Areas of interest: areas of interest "Bank"
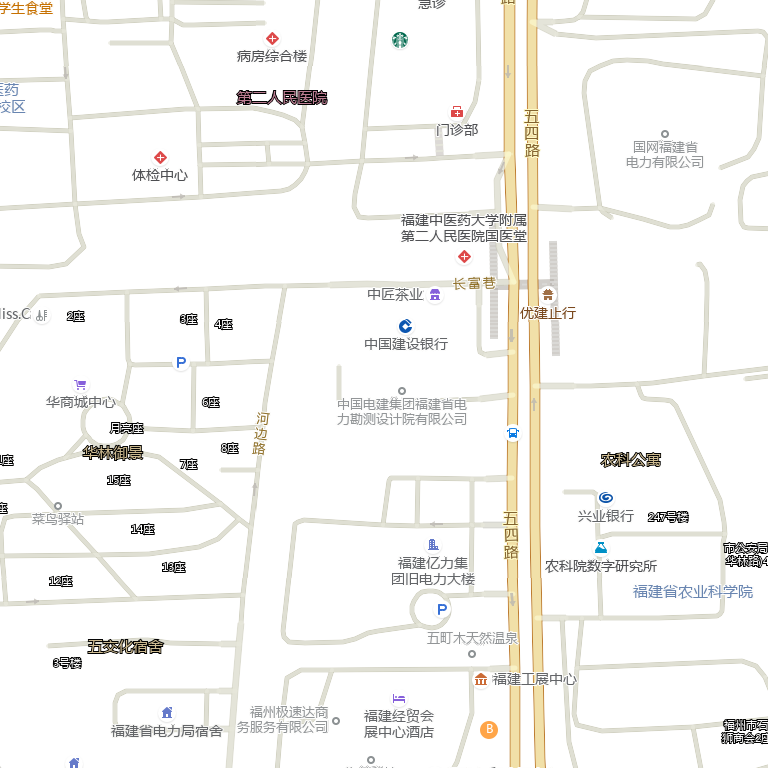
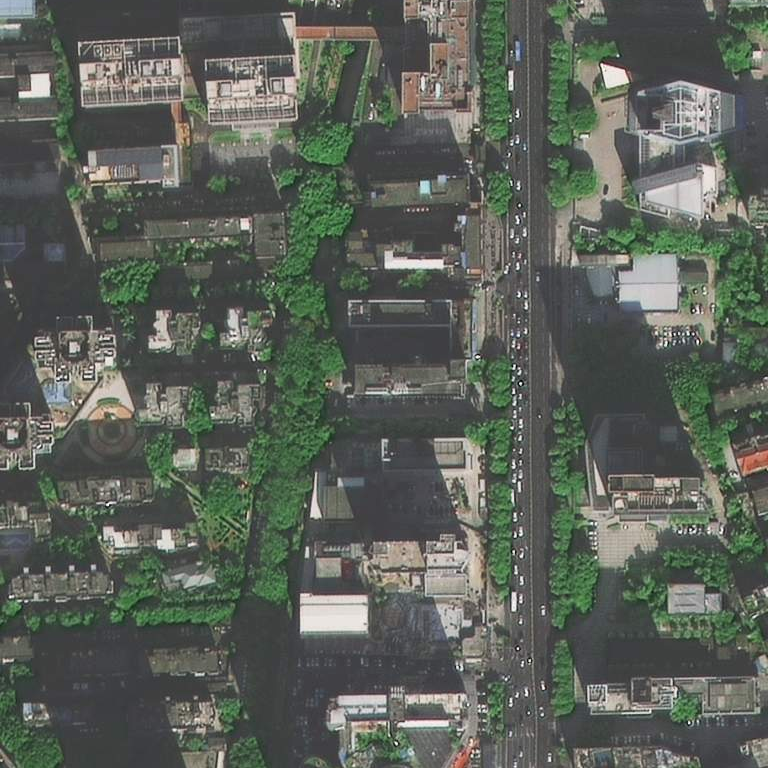